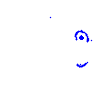
Particle: pion